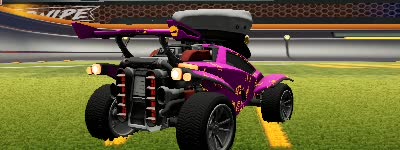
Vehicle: octane